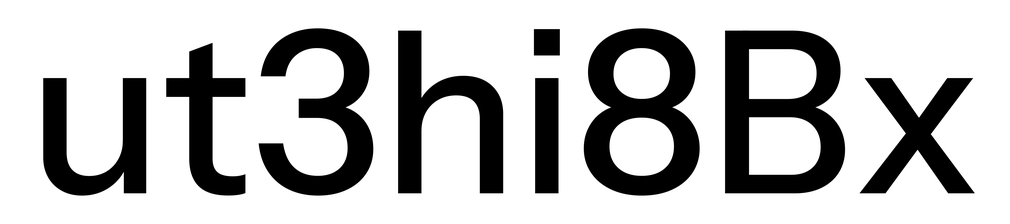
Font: InstrumentSans_Medium